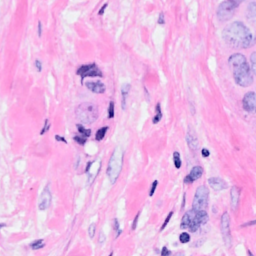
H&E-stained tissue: Breast